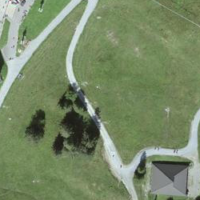
EUNIS habitat code: 23
Species observed at this site:
Vaccinium myrtillus
Fringilla coelebs
Tussilago farfara
Allium victorialis